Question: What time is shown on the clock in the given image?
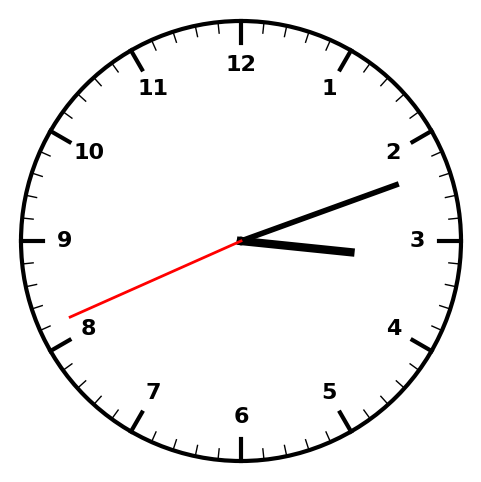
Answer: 03:11:41